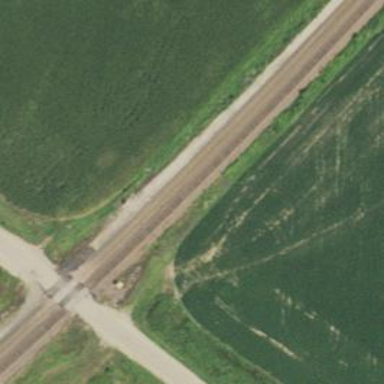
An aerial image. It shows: Railway track.